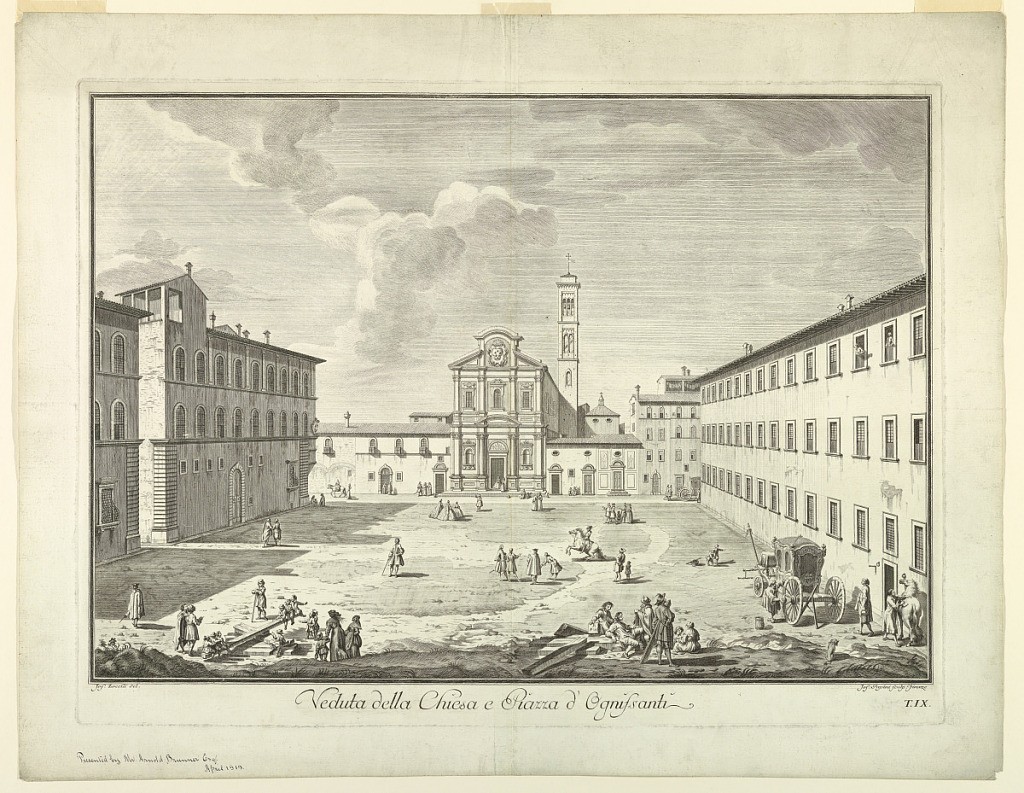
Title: View of Florence, Plate from "Scelta di XXIV Vedute delle principali contrade, piazze, chiese, e palazzi della Città di Firenze"
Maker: Giuseppe Zocchi, Italian, 1711 or 1717 - 1767
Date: ca. 1743
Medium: Etching on paper
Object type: Print
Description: Plate from "Scelta di XXIV Vedute delle principali contrade, piazze, chiese, e palazzi della Città di Firenze"